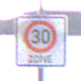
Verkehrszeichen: BeginnZone30
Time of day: SunriseSunset
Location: Outdoor (RoadRail)
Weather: PartlyCloudy
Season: NotSpecified
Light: Natural